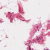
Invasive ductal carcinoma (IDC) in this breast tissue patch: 0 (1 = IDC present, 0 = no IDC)